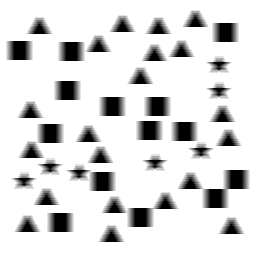
Squares: 14
Triangles: 21
Stars: 7
Total shapes: 42